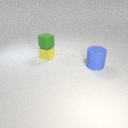
large blue rubber cylinder to the right of small yellow metal cube